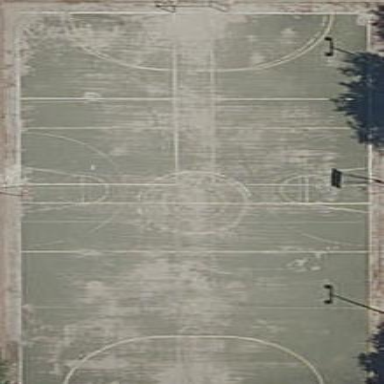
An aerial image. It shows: Soccer pitch for leisureland activities.